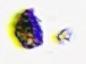
Label: Detritus